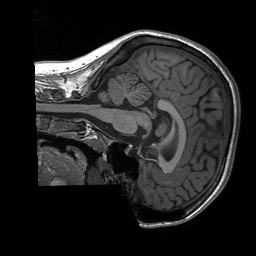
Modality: T1w
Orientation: sagittal
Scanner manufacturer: siemens
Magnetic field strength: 3 T
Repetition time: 2.3 s
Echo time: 0.00207 s